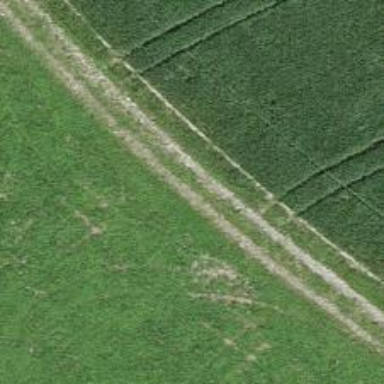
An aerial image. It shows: Unpaved track with grade 3 track type.